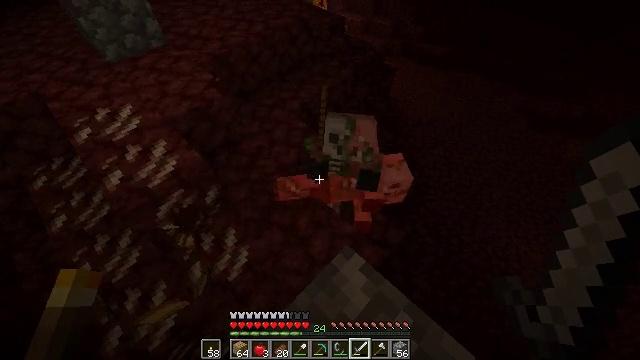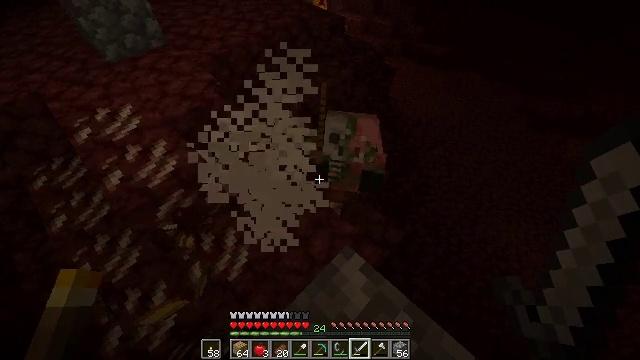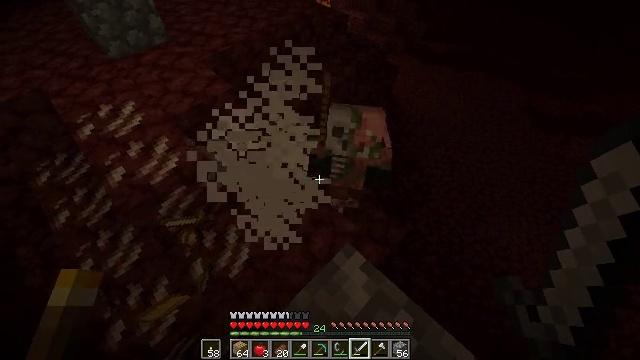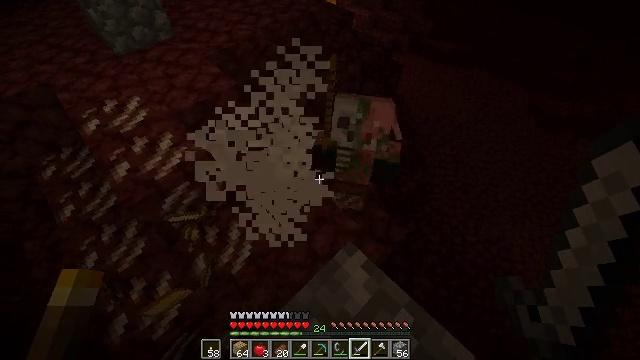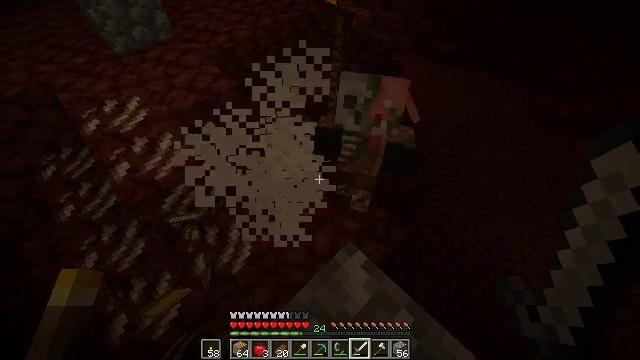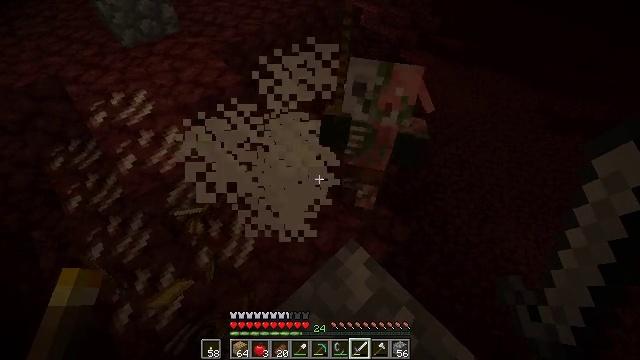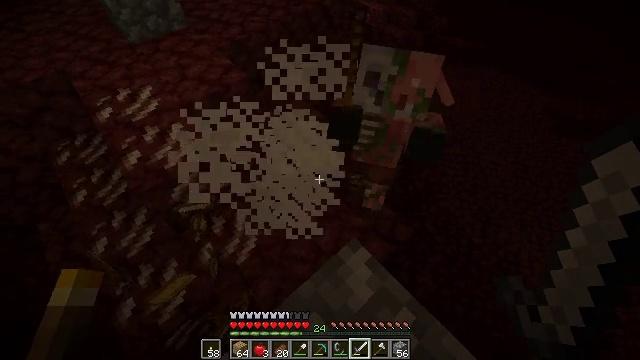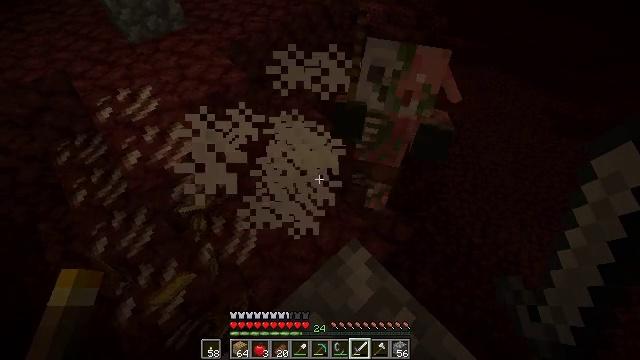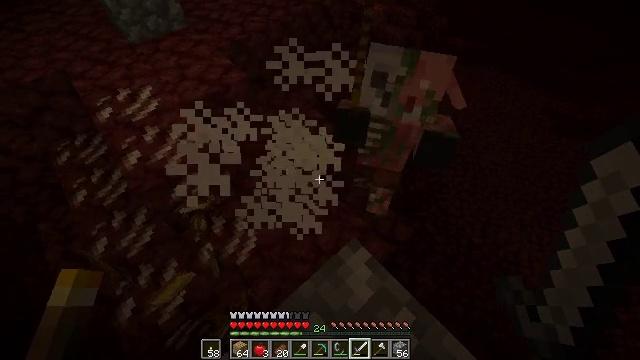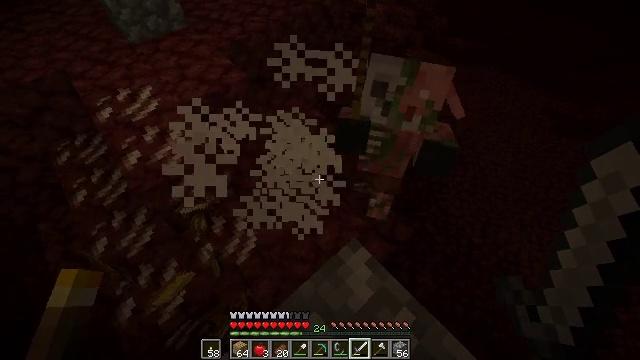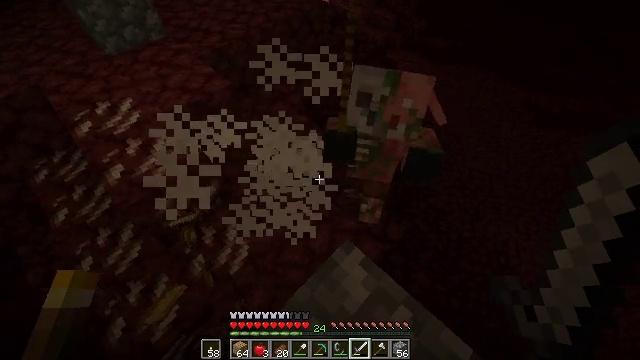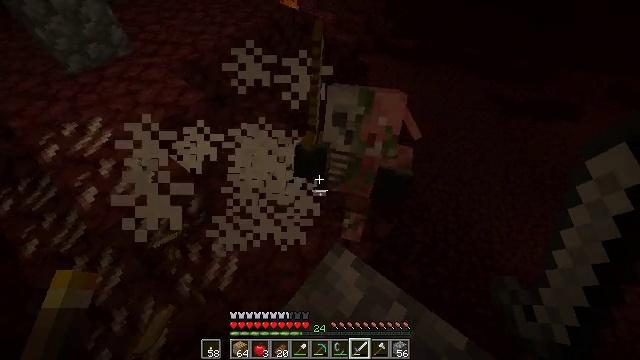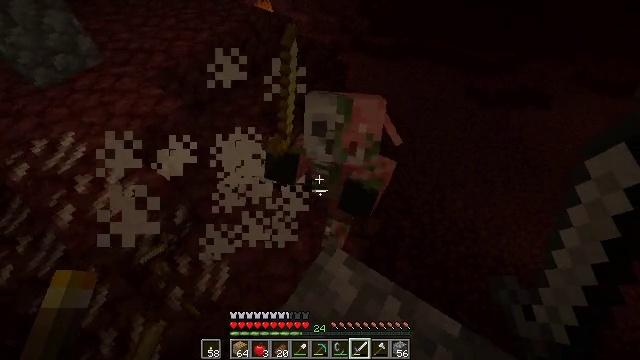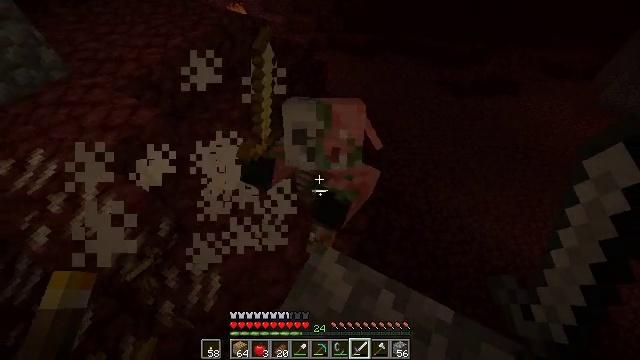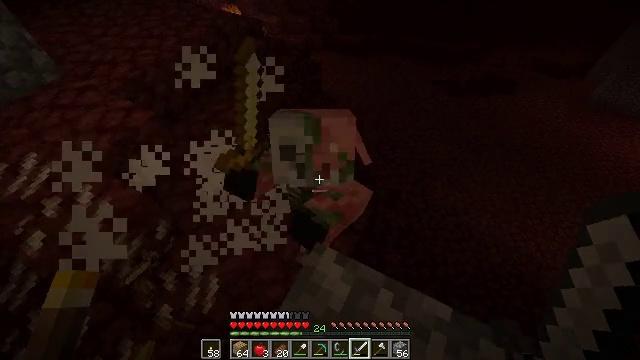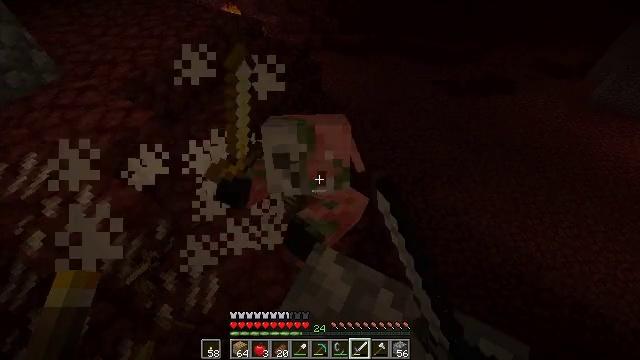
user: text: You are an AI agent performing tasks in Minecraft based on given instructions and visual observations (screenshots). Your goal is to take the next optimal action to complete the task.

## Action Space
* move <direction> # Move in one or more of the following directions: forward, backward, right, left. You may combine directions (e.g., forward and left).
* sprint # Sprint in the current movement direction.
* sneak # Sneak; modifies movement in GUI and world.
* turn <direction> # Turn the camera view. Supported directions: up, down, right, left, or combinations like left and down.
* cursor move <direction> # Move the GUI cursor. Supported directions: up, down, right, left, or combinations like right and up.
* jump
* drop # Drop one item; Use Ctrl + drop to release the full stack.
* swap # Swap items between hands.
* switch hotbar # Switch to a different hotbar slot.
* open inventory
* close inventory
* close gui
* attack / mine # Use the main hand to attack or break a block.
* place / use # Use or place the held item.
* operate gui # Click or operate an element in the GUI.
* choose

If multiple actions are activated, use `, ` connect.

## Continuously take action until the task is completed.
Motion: motion action
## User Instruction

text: Combat the zombified piglin.
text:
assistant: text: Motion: sneak
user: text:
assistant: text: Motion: sneak
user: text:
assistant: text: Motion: sneak, turn left
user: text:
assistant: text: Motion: sneak
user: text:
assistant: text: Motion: sneak, turn left
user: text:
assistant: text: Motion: sneak, turn left
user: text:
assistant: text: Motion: sneak
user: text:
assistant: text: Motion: sneak
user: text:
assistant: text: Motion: sneak
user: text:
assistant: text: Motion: sneak, turn right
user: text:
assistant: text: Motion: sneak, turn right and up
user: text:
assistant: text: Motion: sneak, turn right
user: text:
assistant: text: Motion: sneak, turn right
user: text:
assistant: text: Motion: sneak, turn right, attack / mine
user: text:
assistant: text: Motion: sneak, attack / mine
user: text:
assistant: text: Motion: sneak, attack / mine
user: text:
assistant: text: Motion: sneak, turn left and down, attack / mine
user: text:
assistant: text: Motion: sneak, attack / mine
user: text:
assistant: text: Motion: sneak, attack / mine